Interaction volume radius: 5 \u00c5
Interaction volume height: 35 \u00c5
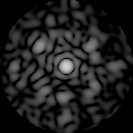
Disorder parameter: 0.6101